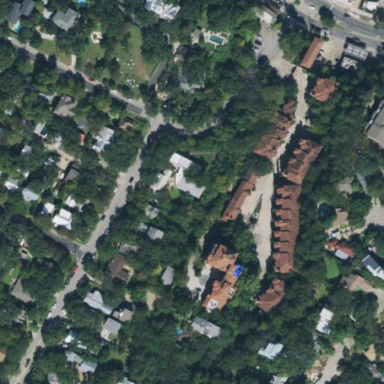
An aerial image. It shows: Residential area consisting of condominiums.